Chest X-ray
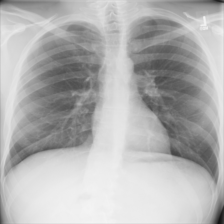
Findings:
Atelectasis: negative
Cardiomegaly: negative
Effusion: negative
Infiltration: negative
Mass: negative
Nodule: negative
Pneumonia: negative
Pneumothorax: negative
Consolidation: negative
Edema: negative
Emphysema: negative
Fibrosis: negative
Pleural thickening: negative
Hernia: negative